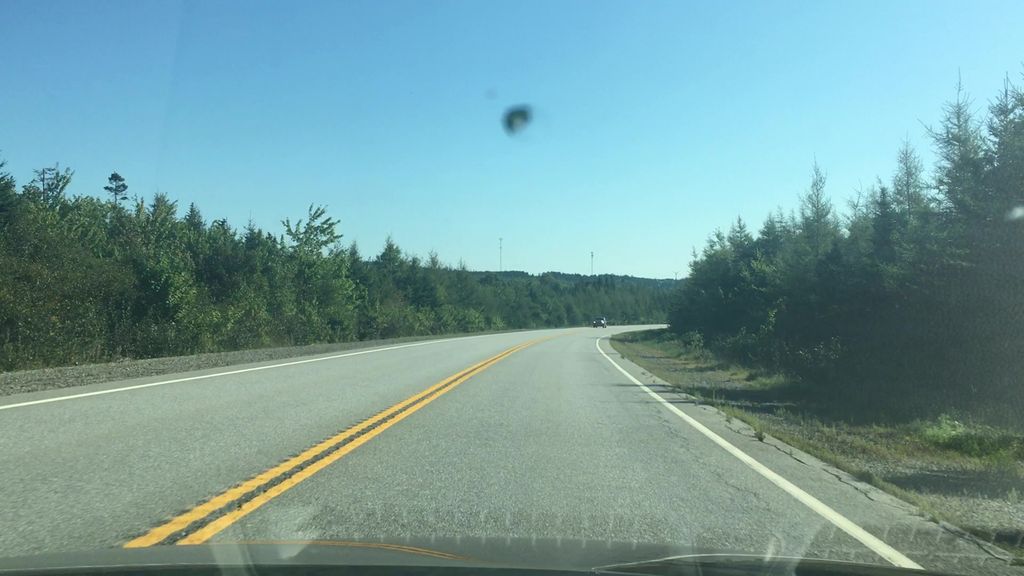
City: halifax